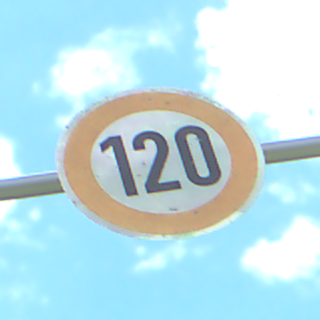
Verkehrszeichen: Geschwindigkeit120
Umgebung: Outdoor, Nature
Tageszeit: Midday
Wetter: PartlyCloudy
Licht: Natural
Jahreszeit: NotSpecified
Kontrast: HighContrast